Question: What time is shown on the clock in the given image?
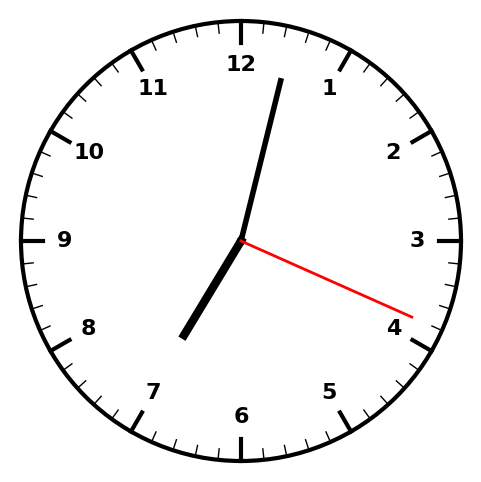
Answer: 07:02:19